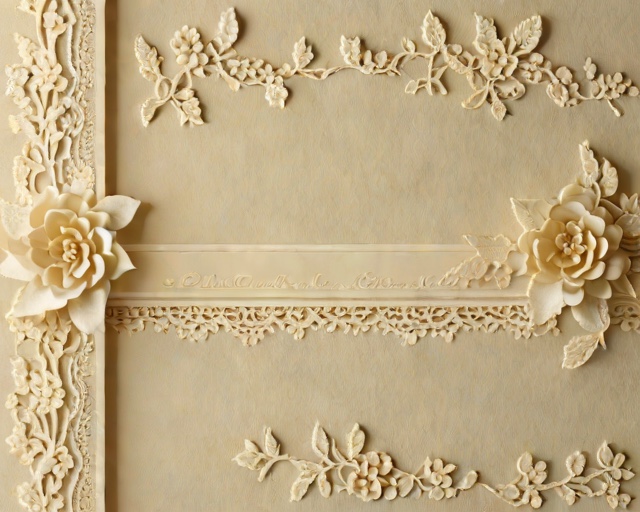
Category: Anniversary